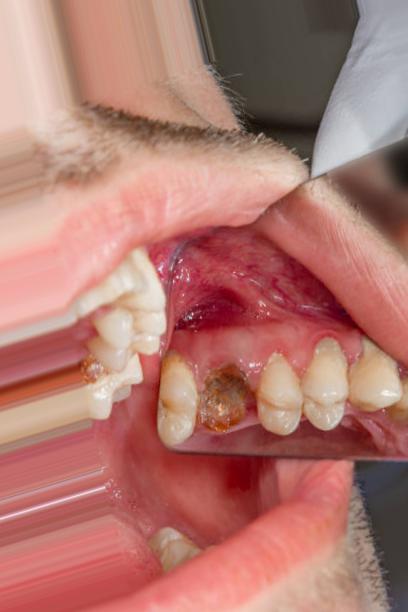
Condition: Caries